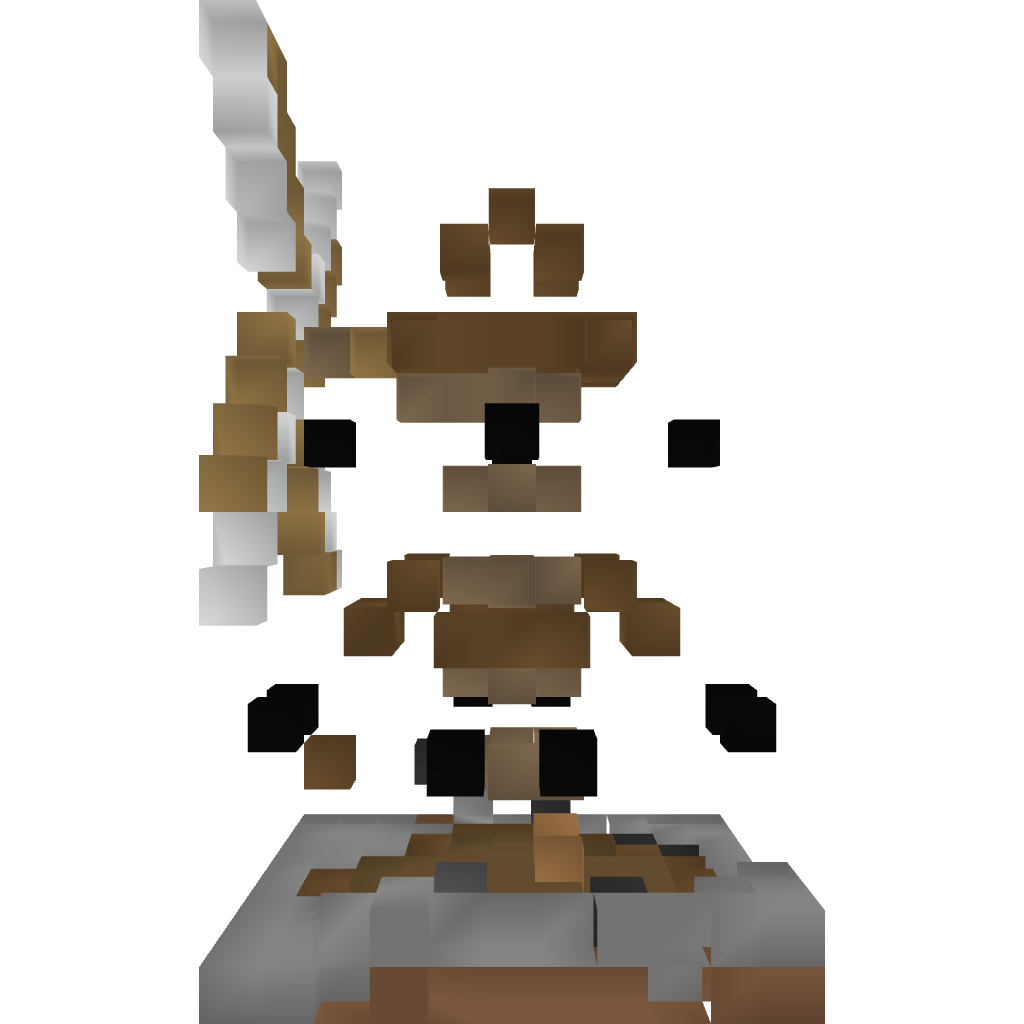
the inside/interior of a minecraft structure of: Windmill